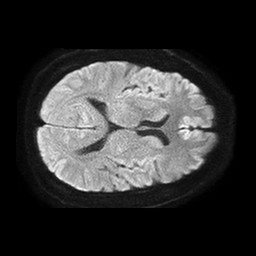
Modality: TRACE
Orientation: axial
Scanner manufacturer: philips
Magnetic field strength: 1.5 T
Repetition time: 4.6 s
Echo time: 0.08631 s